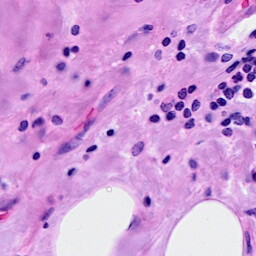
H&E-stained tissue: Breast